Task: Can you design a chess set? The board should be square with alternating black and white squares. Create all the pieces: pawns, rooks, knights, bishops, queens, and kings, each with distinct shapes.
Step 5029:
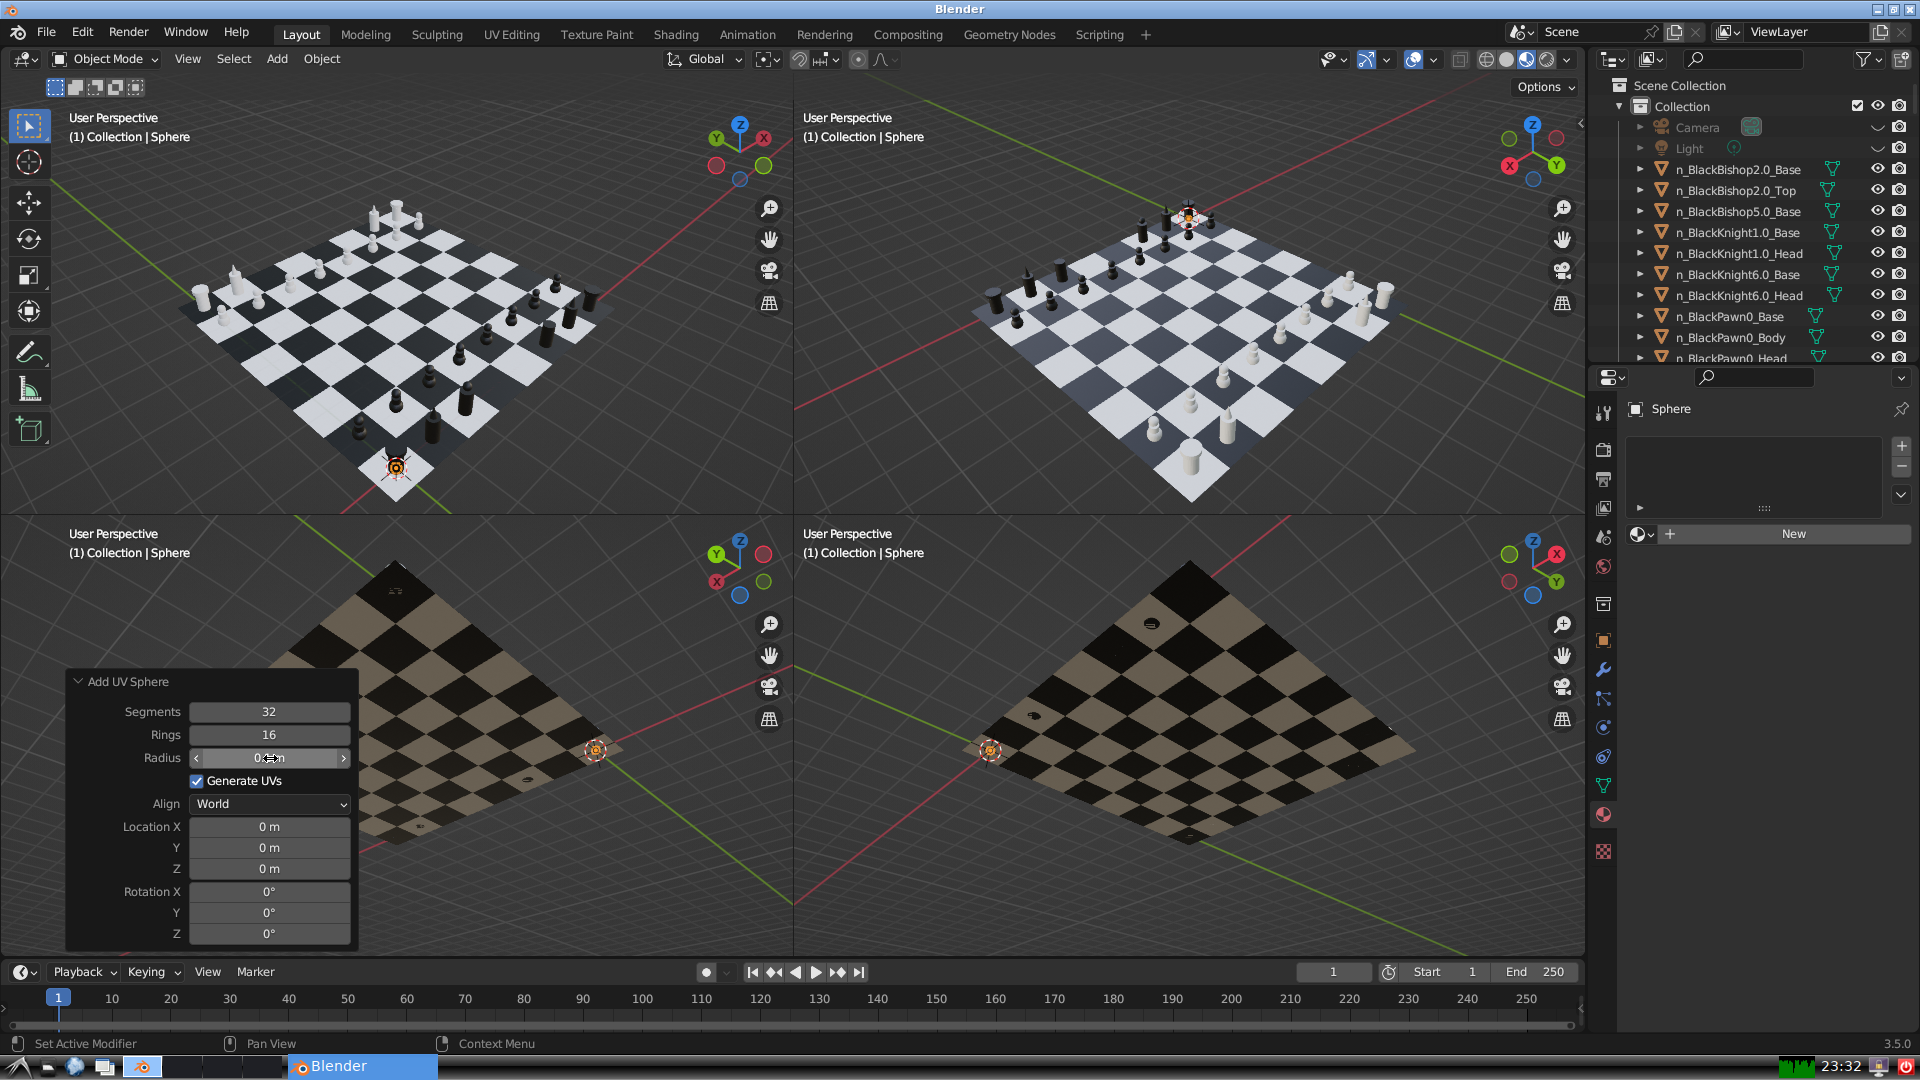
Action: {"mouse_move": [960, 540]}